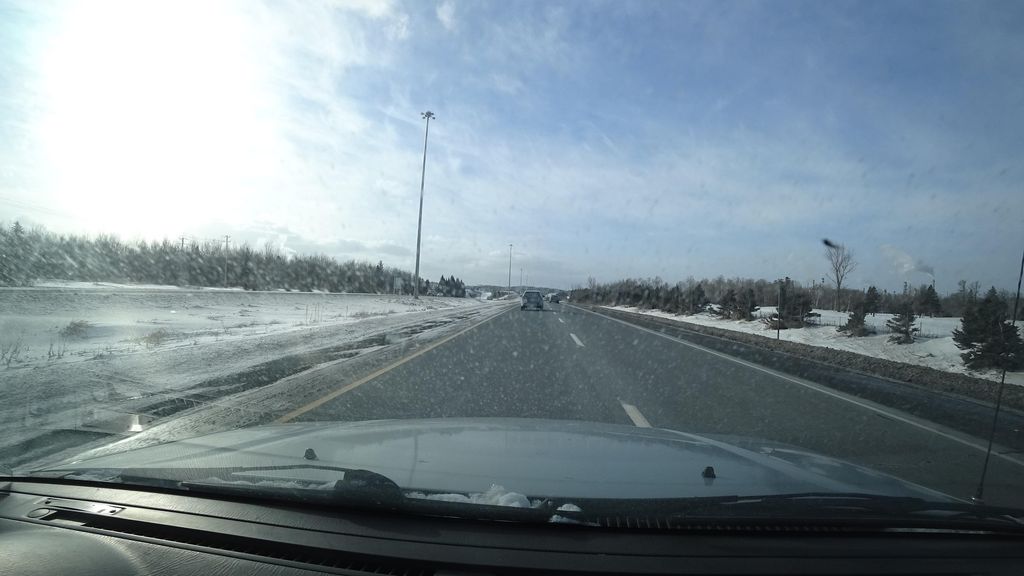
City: quebec_city